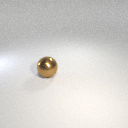
large brown metal sphere